Question: Recently I was pulled into the boss-man's office and told that one of my queries was slowing down the system. I then was told that it was because my 'WHERE' clause began with '1 = 1'. In my script I was just appending each of the search terms to the query so I added the '1 = 1' so that I could just append 'AND' before each search term. I was told that this is causing the query to do a full table scan before proceeding to narrow the results down.
I decided to test this. We have a 'user' table with around 14,000 records. The queries were ran five times each using both phpmyadmin and PuTTY. In phpmyadmin I limited the queries to 500 but in PuTTY there was no limit. I tried a few different basic queries and tried clocking the times on them. I found that the '1 = 1' seemed to cause the query to be faster than just a query with no 'WHERE' clause at all. This is on a live database but it seemed the results were fairly consistent.
I was hoping to post on here and see if someone could either break down the results for me or explain to me the logic for either side of this.

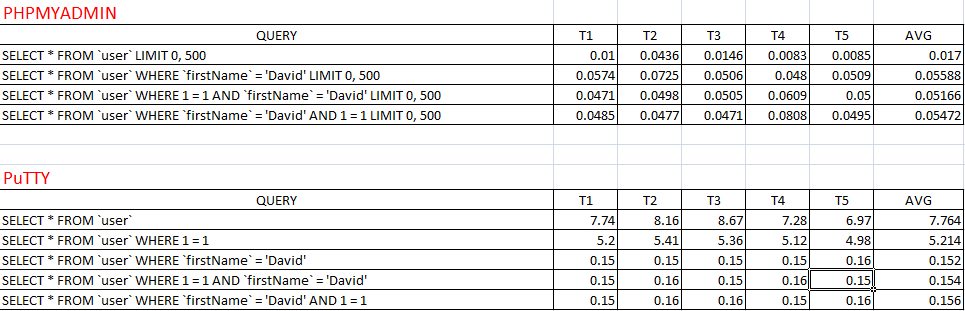
Answer: Well, your boss-man and his information source are both idiots. Adding '1=1' to a query does not cause a full table scan. The only thing it does is make query parsing take a miniscule amount longer. Any decent query plan generator (including the mysql one) will realize this condition is a NOP and drop it.
I tried this on my own database (solar panel historical data), nothing interesting out of the noise.
'''
mysql> select sum(KWHTODAY) from Samples where Timestamp >= '2010-01-01';
seconds: 5.73, 5.54, 5.65, 5.95, 5.49
mysql> select sum(KWHTODAY) from Samples where Timestamp >= '2010-01-01' and 1=1;
seconds: 6.01, 5.74, 5.83, 5.51, 5.83
'''
Note I used ajreal's query cache disabling.